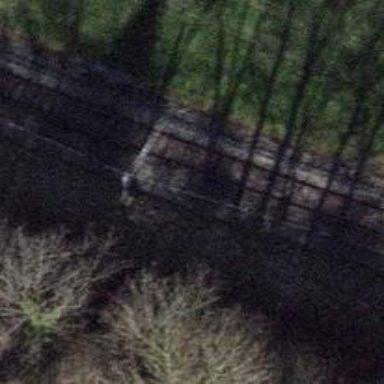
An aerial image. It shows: Single railway track with electrified contact line.